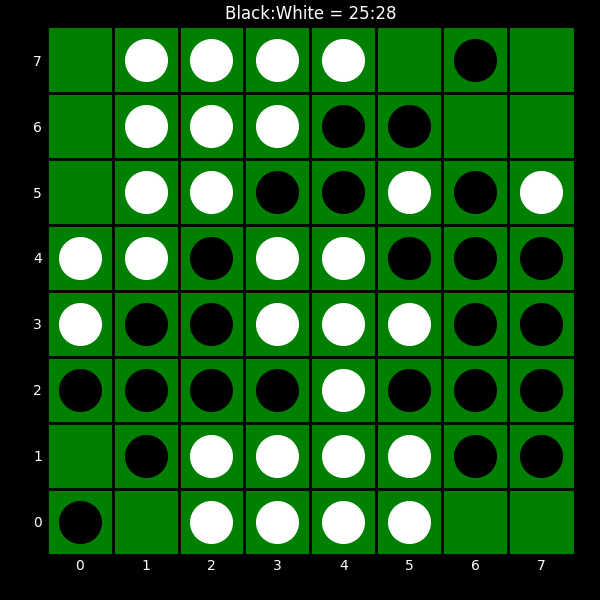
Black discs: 25
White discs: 28